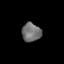
Tissue: lung
Cell type: Epithelial cells
Senescence score: 0.2307
Nuclear area (px): 346
Mean DAPI intensity: 114.621